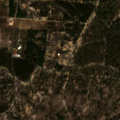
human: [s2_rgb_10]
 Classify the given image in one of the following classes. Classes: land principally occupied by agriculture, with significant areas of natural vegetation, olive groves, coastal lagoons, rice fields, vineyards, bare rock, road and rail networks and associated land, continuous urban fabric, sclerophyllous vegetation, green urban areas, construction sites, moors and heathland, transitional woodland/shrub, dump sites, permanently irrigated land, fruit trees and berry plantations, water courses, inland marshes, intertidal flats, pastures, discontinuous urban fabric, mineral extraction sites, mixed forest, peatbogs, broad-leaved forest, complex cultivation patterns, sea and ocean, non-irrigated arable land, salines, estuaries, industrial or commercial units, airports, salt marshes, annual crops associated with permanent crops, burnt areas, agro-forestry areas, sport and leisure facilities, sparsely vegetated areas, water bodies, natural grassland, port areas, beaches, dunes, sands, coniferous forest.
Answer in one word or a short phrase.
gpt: complex cultivation patterns, broad-leaved forest, mixed forest